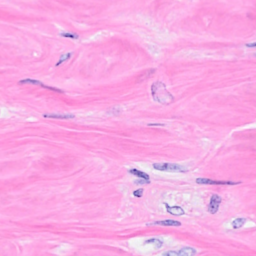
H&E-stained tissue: Breast